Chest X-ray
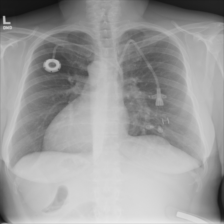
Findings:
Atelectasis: negative
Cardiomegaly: negative
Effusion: negative
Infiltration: negative
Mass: negative
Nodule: negative
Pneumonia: negative
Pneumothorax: negative
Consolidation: negative
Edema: negative
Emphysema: negative
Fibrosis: negative
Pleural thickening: negative
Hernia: negative